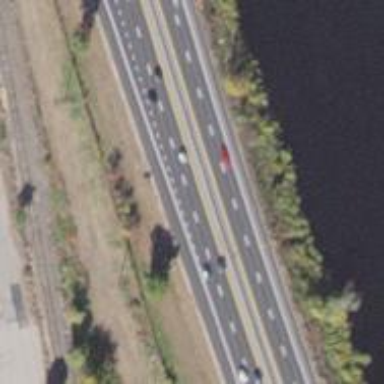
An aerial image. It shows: Asphalt motorway.